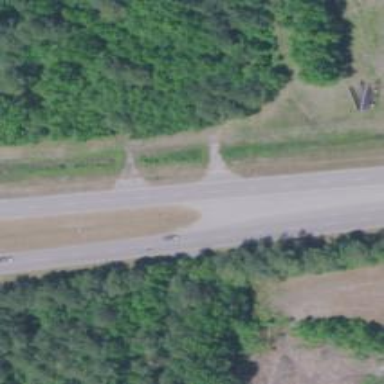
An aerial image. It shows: Trunk highway.